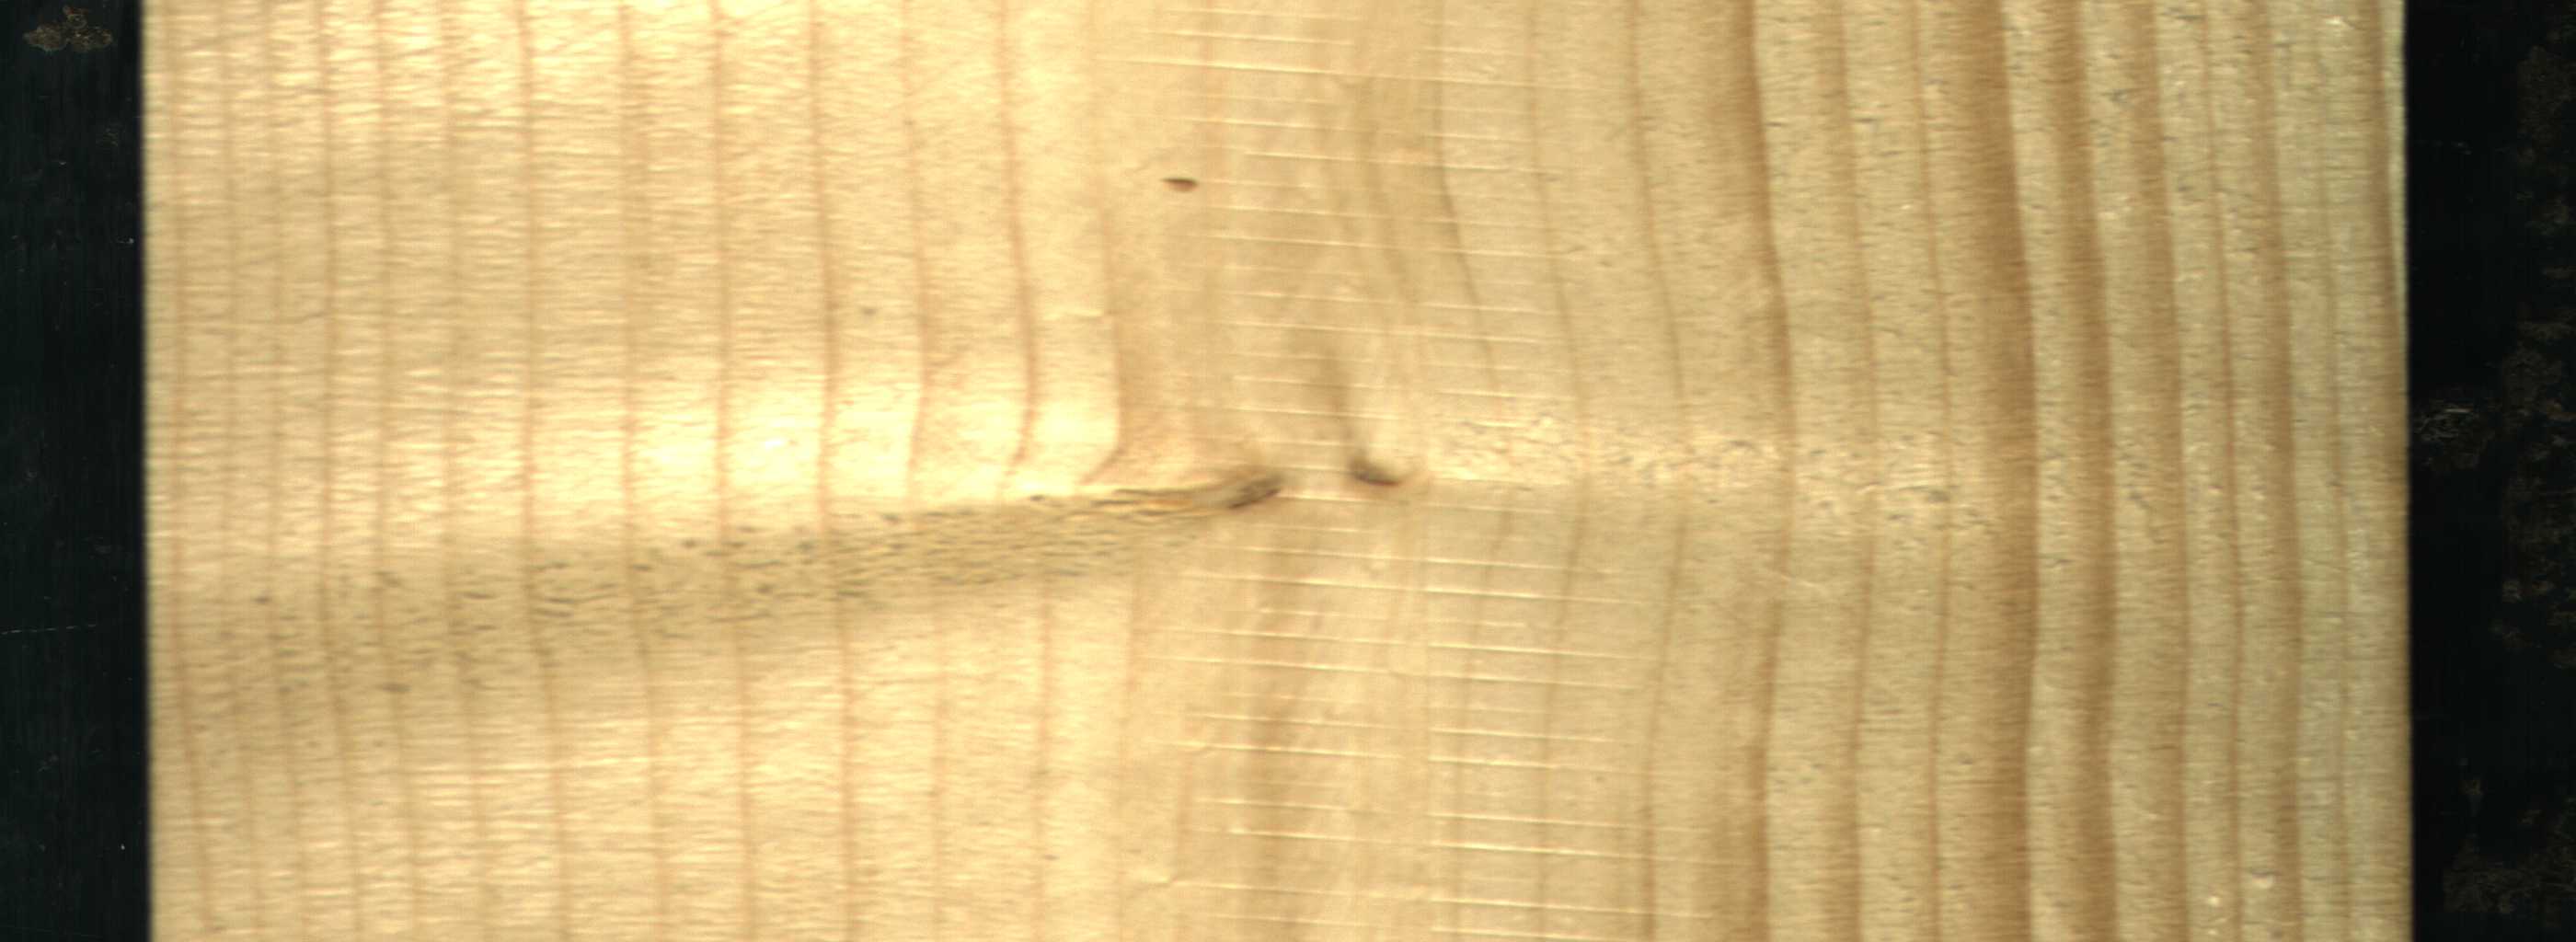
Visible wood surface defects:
Live_Knot
Live_Knot